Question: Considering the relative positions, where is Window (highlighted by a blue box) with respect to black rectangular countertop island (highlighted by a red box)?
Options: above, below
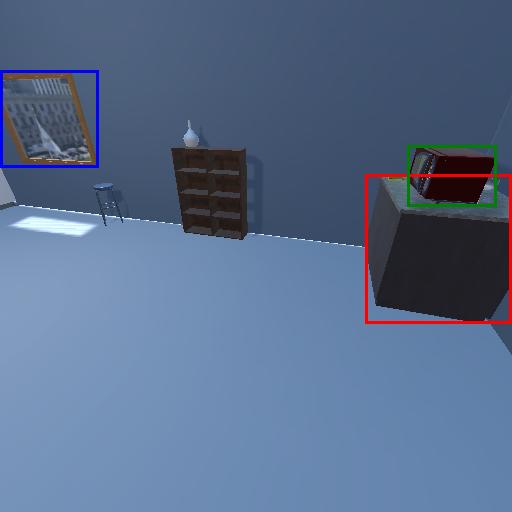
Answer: above